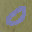
Label: 0